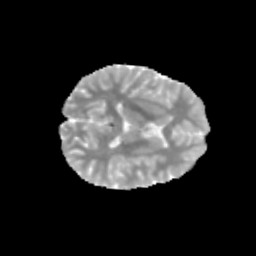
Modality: MD
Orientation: axial
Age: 12
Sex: male
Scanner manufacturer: siemens
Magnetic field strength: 3 T
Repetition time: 3.8 s
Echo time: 0.07 s